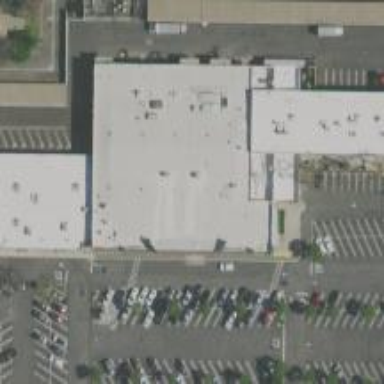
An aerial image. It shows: Supermarket.